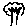
Label: tree